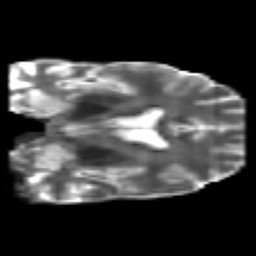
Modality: T2w
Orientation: coronal
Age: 39
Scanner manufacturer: philips
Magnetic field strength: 3 T
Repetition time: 8.6 s
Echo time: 0.127 s